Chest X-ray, PA view. Patient: 45 years old, sex M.
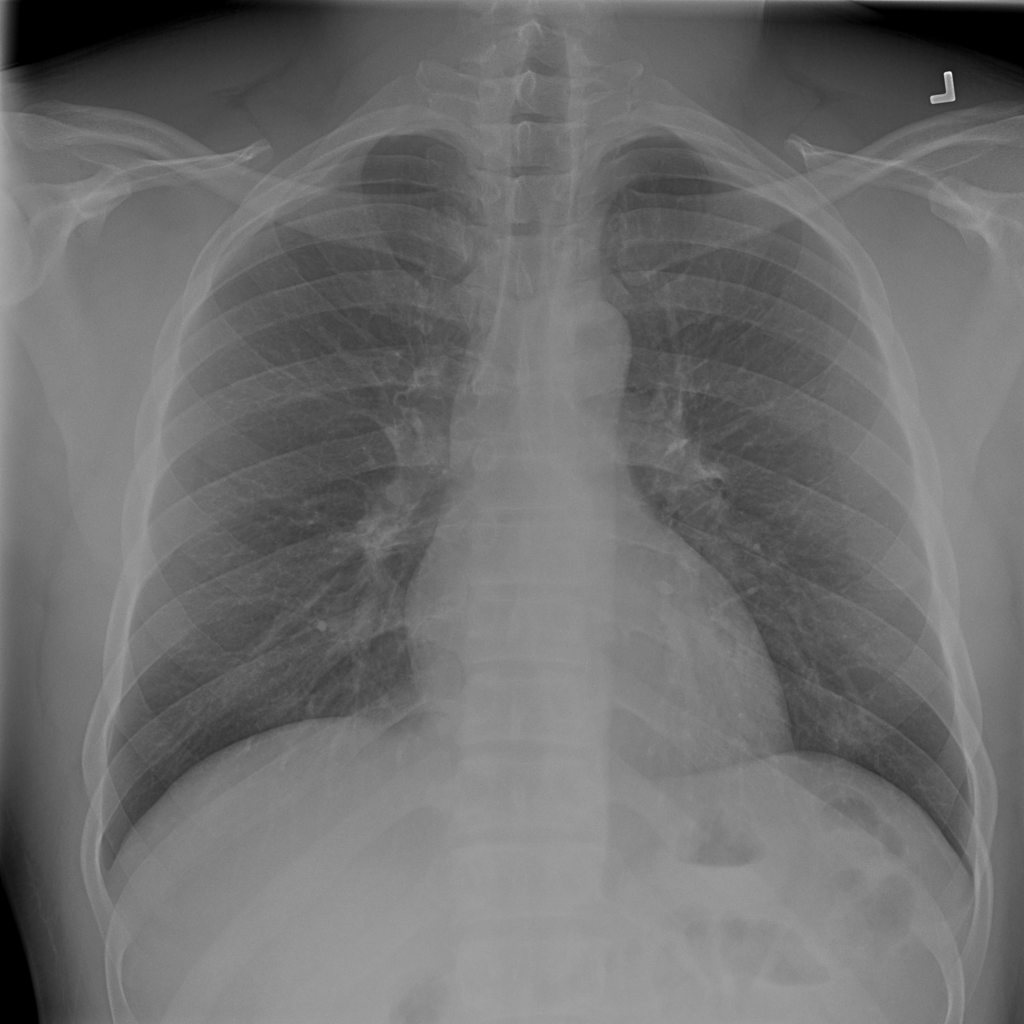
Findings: No Finding